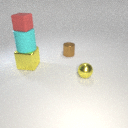
large yellow metal cube below large cyan rubber cylinder